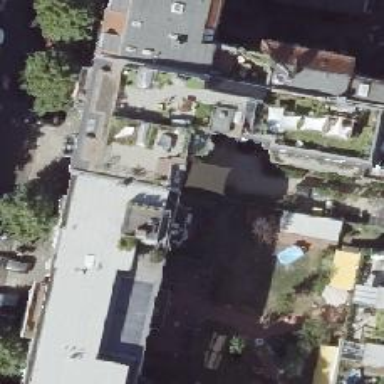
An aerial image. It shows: Kindergarten.